Question: In my android app, I have a car from which the user can click and select different panels. The image is relatively complicated (as opposed to the one pasted here) so its difficult to overlay the buttons in the correct spots. In addition there are a lot of different images.
The solution I would like to try:
- <URL>- -
(First image represents the colours used to determine which panel was clicked, second image represents the mask generated and the last image the 'result').
The only problem I'm having is: How do I create the mask? I thought of using a floodfill type method to create a new canvas with the 'mask' of the selected panels. But, I worry that it might be too computationally heavy. Any simpler suggestions?
[
UPDATE: Ok so I've come pretty far. As expected, the creation of the mask too way too long (2-4 seconds for a small image). But, then I discovered RenderScripts!! I think I can still get this to work. The only little snag that I have now is: How do I pass in the colours that have been pressed?
My current code looks like this:
'''
// create a bitmap for the mask.
ImageView img = (ImageView) findViewById (mask);
img.setDrawingCacheEnabled(true);
Bitmap bitmap = Bitmap.createBitmap(img.getDrawingCache());
// Create a tiny bitmap to store the colours of the panels that are
//'selected'
Bitmap.Config conf = Bitmap.Config.ARGB_8888; // see other conf types
Bitmap myBitmap = Bitmap.createBitmap(pickedPanels.size(), 1, conf);
int [] myInts = new int[pickedPanels.size()];
for (int i = 0; i<pickedPanels.size(); i++){
myInts[i] = pickedPanels.get(i).intValue();
}
myBitmap.setPixels(myInts, 0, myBitmap.getWidth(), 0, 0,
myBitmap.getWidth(),0);
//Run thescript and set the output
final RenderScript rs = RenderScript.create(this);
final Allocation input = Allocation.createFromBitmap(rs, bitmap,
Allocation.MipmapControl.MIPMAP_NONE,Allocation.USAGE_SCRIPT);
final Allocation output = Allocation.createTyped(rs, input.getType());
final ScriptC_singlesource script = new
ScriptC_singlesource(rs);
script.set_image(Allocation.createFromBitmap(rs, myBitmap,
Allocation.MipmapControl.MIPMAP_NONE,Allocation.USAGE_SCRIPT));
script.set_imgWidth(pickedPanels.size());
script.forEach_root(input, output);
output.copyTo(bitmap);
img.setImageBitmap(bitmap);
ImageView destim = (ImageView) findViewById (dest);
destim.setDrawingCacheEnabled(true);
destim.setImageBitmap(bitmap);
'''
and this is the script:
'''
#pragma version(1)
#pragma rs java_package_name(za.co.overtake)
rs_allocation image;
int imgWidth;
uchar4 RS_KERNEL root(uchar4 in, uint32_t x, uint32_t y) {
for(int col = 0; col < imgWidth; col++){
const uchar4 colour = *(const uchar4*)rsGetElementAt(image, col,0);
if (in.r == colour.r && in.g == colour.g && in.b == colour.b){
in.r = 255;
in.g = 0;
in.b = 0;
break;
} else {
in.r = 0;
in.g = 255;
in.b = 0;
rsDebug("HELLLLLP>>", colour);
}
}
return in;
}
'''
But, when I try and read the pixel values from myBitmap (or image in the script), RGB is always 0.
(Sorry for the bad naming, etc. I've been going crazy trying to figure this out)
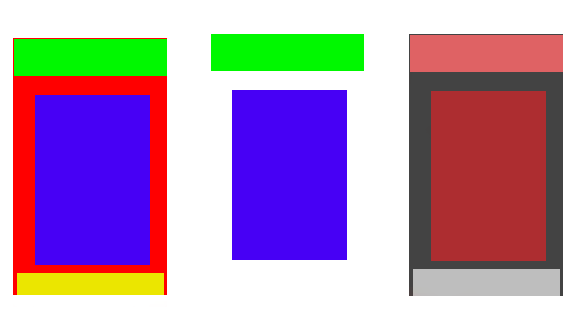
Answer: Ok, finally got this figured out.
In my renderscript code I have:
'''
#pragma version(1)
#pragma rs java_package_name(za.co.overtake)
int*reds;
int*greens;
int*blues;
int imgWidth;
uchar4 RS_KERNEL root(uchar4 in, uint32_t x, uint32_t y) {
bool colourme = false;
for(int col = 0; col < imgWidth; col++){
const int red = reds[col];
const int green = greens[col];
const int blue = blues[col];
if (in.r == red && in.g == green && in.b == blue){
colourme = true;
}
}
if (colourme) {
in.r = 255;
in.g = 0;
in.b = 0;
in.a = 50;
} else {
in.r = 0;
in.g = 0;
in.b = 0;
in.a = 0;
}
return in;
}
'''
Then in Java
'''
public void showDamagedPanels(int dest, int mask) {
int noOfColours = pickedPanels.size();
if (noOfColours > 0) {
ImageView img = (ImageView) findViewById (mask);
img.setDrawingCacheEnabled(true);
Bitmap bitmap = Bitmap.createBitmap(img.getDrawingCache());
img.setDrawingCacheEnabled(false);
int [] reds = new int[noOfColours];
int [] greens = new int[noOfColours];
int [] blues = new int[noOfColours];
for (int i = 0; i< noOfColours; i++){
int colour = pickedPanels.get(i);
reds[i] = (colour >> 16) & 0xFF;
greens[i] = (colour >> 8) & 0xFF;
blues[i] = (colour >> 0) & 0xFF;
}
final RenderScript rs = RenderScript.create(this);
final Allocation input = Allocation.createFromBitmap(rs, bitmap, Allocation.MipmapControl.MIPMAP_NONE,
Allocation.USAGE_SCRIPT);
final Allocation output = Allocation.createTyped(rs, input.getType());
final ScriptC_singlesource script = new ScriptC_singlesource(rs);
Allocation red = Allocation.createSized(rs, Element.I32(rs), reds.length);
red.copyFrom(reds);
script.bind_reds(red);
Allocation green = Allocation.createSized(rs, Element.I32(rs), greens.length);
green.copyFrom(greens);
script.bind_greens(green);
Allocation blue = Allocation.createSized(rs, Element.I32(rs), blues.length);
blue.copyFrom(blues);
script.bind_blues(blue);
script.set_imgWidth(pickedPanels.size());
script.forEach_root(input, output);
output.copyTo(bitmap);
ImageView destim = (ImageView) findViewById (dest);
destim.setDrawingCacheEnabled(true);
destim.setImageBitmap(bitmap);
} else {
ImageView destim = (ImageView) findViewById (dest);
destim.setImageBitmap(null);
}
}
'''
where dest is the overlay image and mask in the image acting as the mask. So basically, when a panel is clicked - place its colour in pickedPanels. Then call the showPanels method, which calls the script. The script checks the colours and sets the resulting image red or clear.
Update: For anyone trying to use this, but having some issues: It is possible to do this without the renderscript code, but it does run a bit slower - though it has been ok in my case for small images.
'''
private Bitmap changeColor(Bitmap src, Set<Integer> pickedPanelsList) {
int fine = getResources().getColor(R.color.colorAccent);
int width = src.getWidth();
int height = src.getHeight();
int[] pixels = new int[width * height];
// get pixel array from source
src.getPixels(pixels, 0, width, 0, 0, width, height);
Bitmap bmOut = Bitmap.createBitmap(width, height, src.getConfig());
int AGood = 100, RGood = Color.red(fine), GGood = Color.green(fine), BGood = Color.blue(fine);
int ABad = 100, RBad = Color.red(Color.RED), GBad = Color.green(Color.RED), BBad = Color.blue(Color.RED);
int pixel;
// iteration through pixels
for (int y = 0; y < height; ++y) {
for (int x = 0; x < width; ++x) {
// get current index in 2D-matrix
int index = y * width + x;
pixel = pixels[index];
if(pickedPanelsList.contains(pixel)){
pixels[index] = Color.argb(ABad, RBad, GBad, BBad);
} else if (Color.alpha(pixel) > 0){
pixels[index] = Color.argb(AGood, RGood, GGood, BGood);
}
}
}
bmOut.setPixels(pixels, 0, width, 0, 0, width, height);
return bmOut;
}
'''
Here, the picked panel set is all the colours that should be coloured red (or chosen) and the bitmap is the mask (if I remember correctly, I did this a while ago). I've also found that doing a slight blur on the result makes the image look nicer - since it will obviously be less jagged.